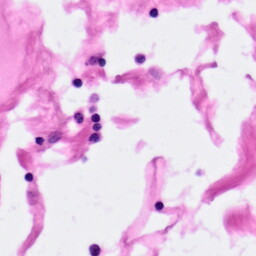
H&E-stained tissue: Pancreatic